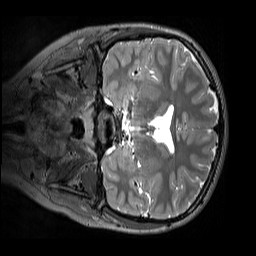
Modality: T2w
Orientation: coronal
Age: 10
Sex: male
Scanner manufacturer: siemens
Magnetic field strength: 3 T
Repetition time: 3.2 s
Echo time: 0.408 s